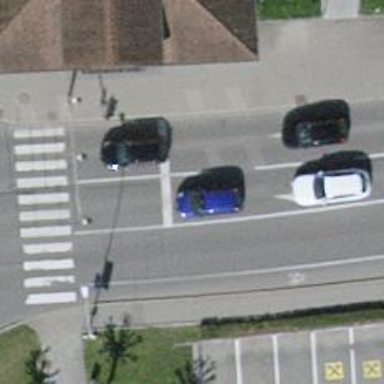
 featuring sidewalks on both sides and designated cycle lane on the left."